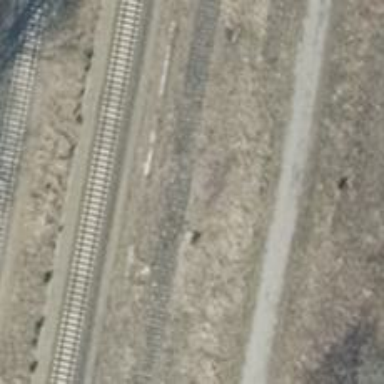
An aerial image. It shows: Abandoned railway yard is depicted.